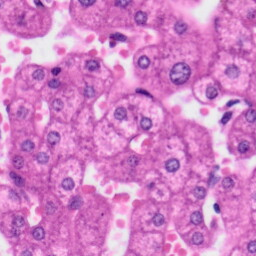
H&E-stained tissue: Liver